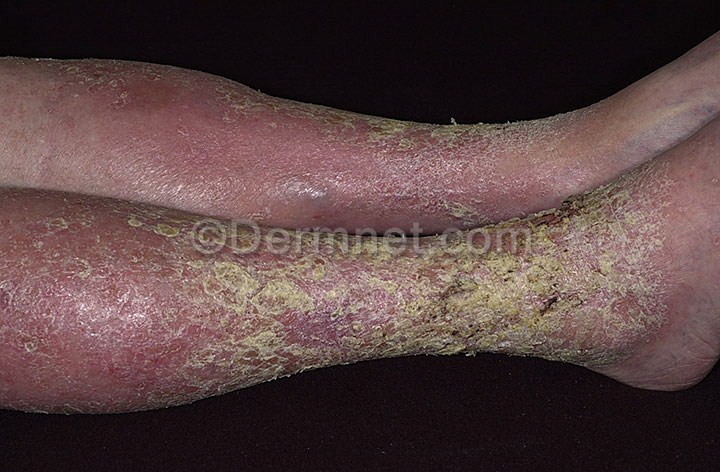
Disease: Eczema Photos